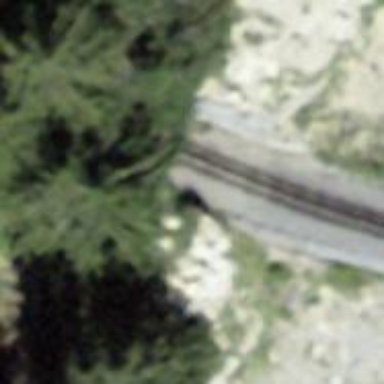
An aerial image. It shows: Narrow gauge railway with electrified contact lines.